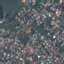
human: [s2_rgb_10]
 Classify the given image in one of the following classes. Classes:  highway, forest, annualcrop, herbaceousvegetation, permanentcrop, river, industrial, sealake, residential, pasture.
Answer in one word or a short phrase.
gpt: Residential